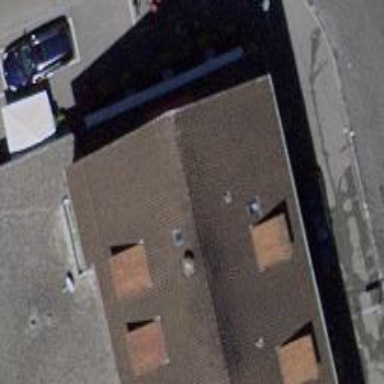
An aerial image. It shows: Restaurant.